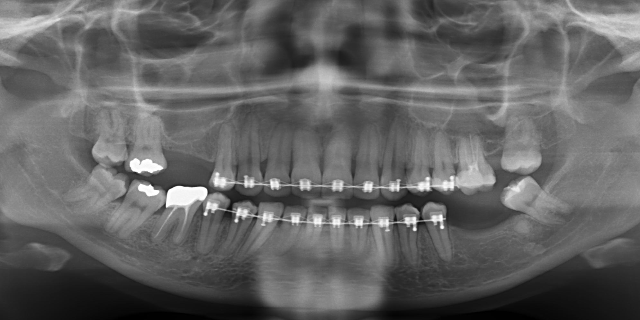
adult